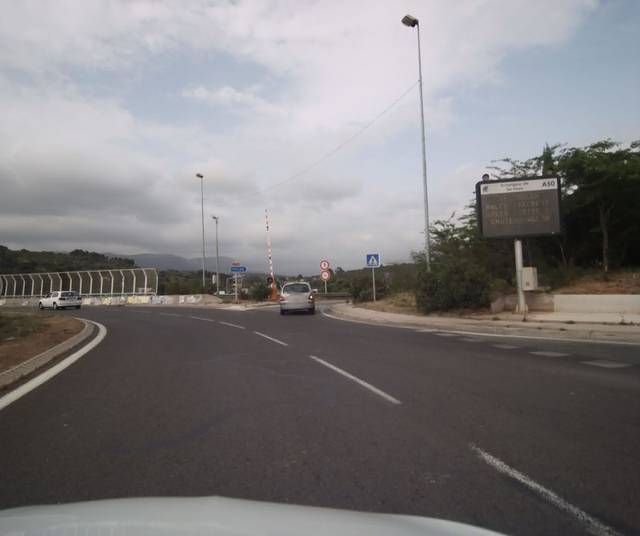
Region: France
Coordinates: 43.119, 5.853